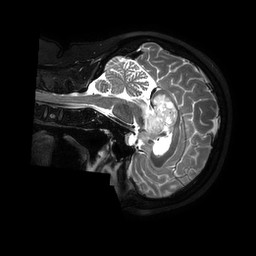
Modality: T2w
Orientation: sagittal
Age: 58
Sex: female
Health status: ill
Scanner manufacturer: philips
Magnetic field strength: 3 T
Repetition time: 3.5 s
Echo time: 0.3 s